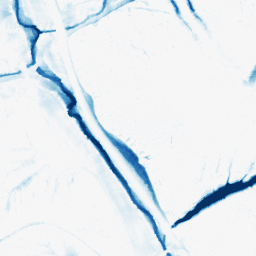
Category: morphological
Decomposition family: morphological_ellipse
Decomposition parameters: operation: closing
width: 20
height: 30
Upsampling method: bspline
Upsampling parameters: scale: 8
Upsampling scale: 8